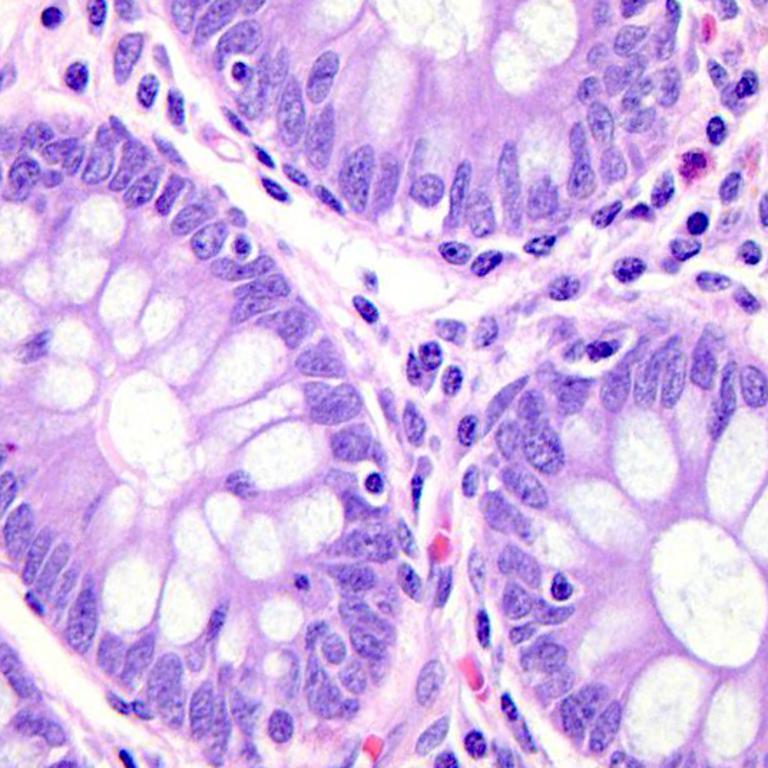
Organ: colon
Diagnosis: benign